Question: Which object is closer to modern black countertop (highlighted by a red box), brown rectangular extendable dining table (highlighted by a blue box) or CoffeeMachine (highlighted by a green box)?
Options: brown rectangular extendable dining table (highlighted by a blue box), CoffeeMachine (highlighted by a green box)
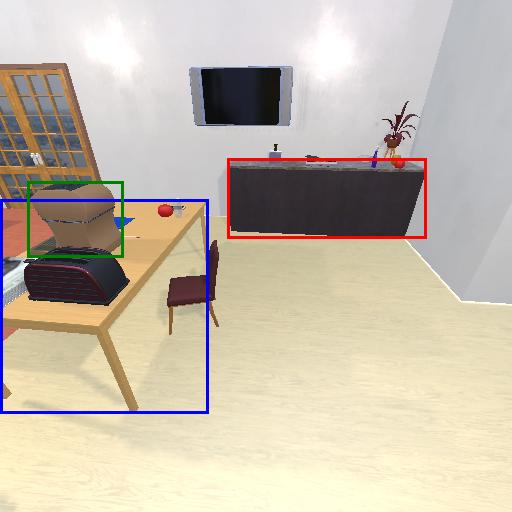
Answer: brown rectangular extendable dining table (highlighted by a blue box)